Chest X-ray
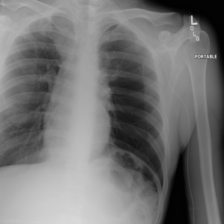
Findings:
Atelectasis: negative
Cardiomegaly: negative
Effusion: negative
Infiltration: negative
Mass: negative
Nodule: negative
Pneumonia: negative
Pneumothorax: negative
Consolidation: negative
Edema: negative
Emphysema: negative
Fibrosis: negative
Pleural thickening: negative
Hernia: negative